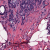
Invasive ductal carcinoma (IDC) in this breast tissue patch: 1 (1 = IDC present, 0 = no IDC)